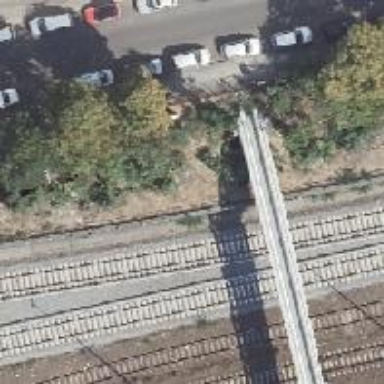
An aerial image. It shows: Light rail railway line with electrified rails.